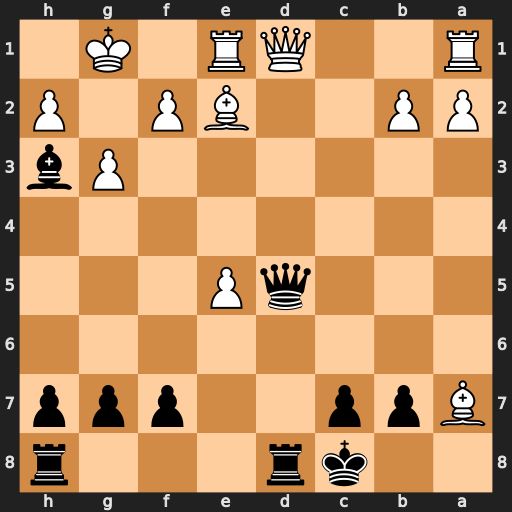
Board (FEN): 2kr3r/Bpp2ppp/8/3qP3/8/6Pb/PP2BP1P/R2QR1K1
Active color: b
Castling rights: -
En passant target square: -
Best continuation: Qg2#